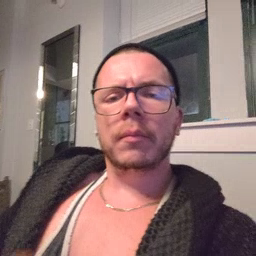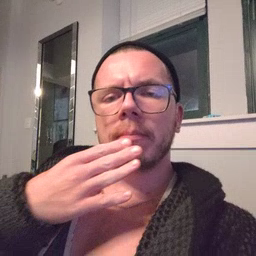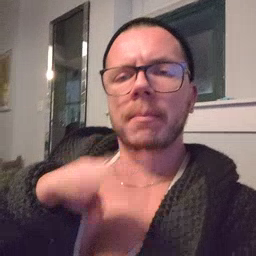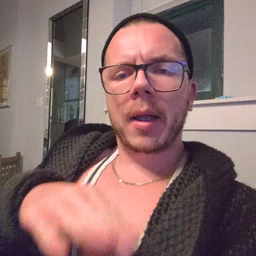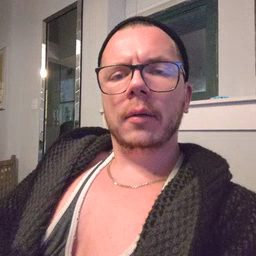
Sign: bad